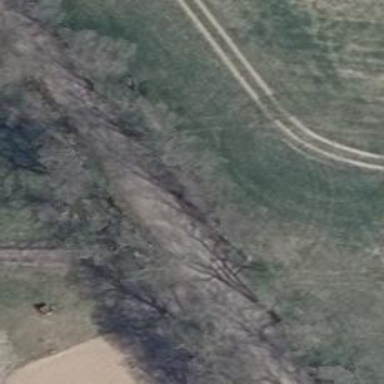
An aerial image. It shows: Row of trees in natural setting.